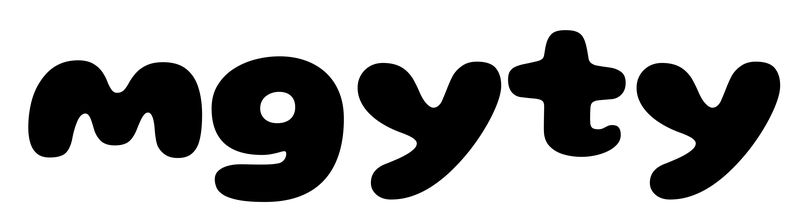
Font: Gluten_ExtraBold